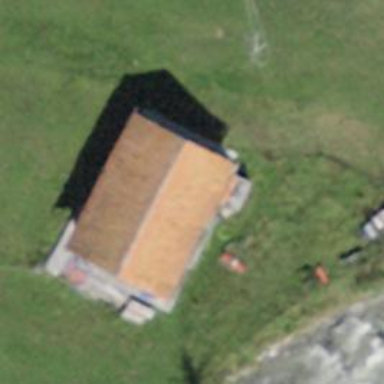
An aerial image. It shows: Building with tiled roof.